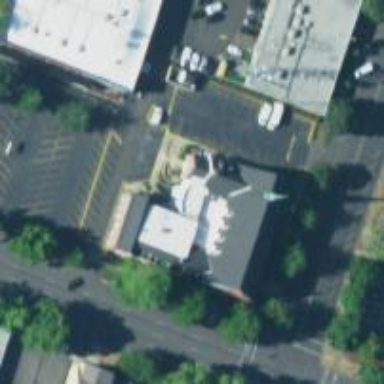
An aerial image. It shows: Church which is place of worship.